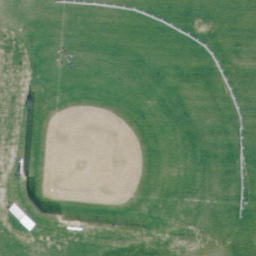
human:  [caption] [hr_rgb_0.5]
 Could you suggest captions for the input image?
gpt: It is an old baseball diamond with sands and grass .

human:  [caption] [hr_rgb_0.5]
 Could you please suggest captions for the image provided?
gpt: This is an old baseball diamond .

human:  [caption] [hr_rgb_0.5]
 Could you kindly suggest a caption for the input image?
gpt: It is a small baseball diamond .

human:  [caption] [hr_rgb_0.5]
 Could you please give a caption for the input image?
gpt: An old baseball diamond with sands and grass .

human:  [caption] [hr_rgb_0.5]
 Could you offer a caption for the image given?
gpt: An old baseball diamond with sands and grass .